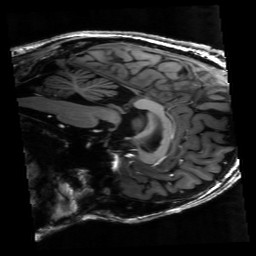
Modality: T1w
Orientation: sagittal
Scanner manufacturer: siemens
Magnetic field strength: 6.98 T
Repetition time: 2.3 s
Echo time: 0.00273 s